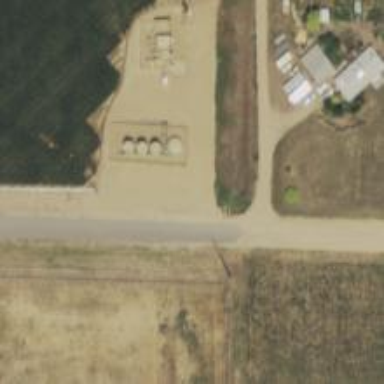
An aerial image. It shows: Storage tank that is man-made.